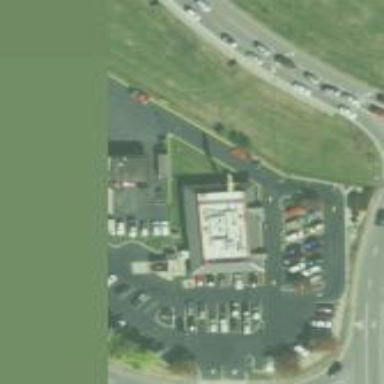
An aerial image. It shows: Retail area.